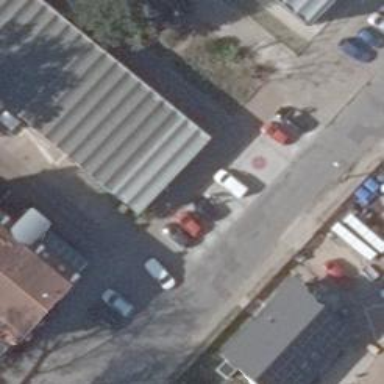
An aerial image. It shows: Veterinary facility.